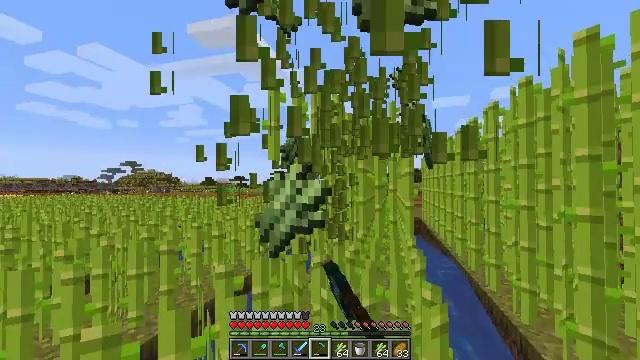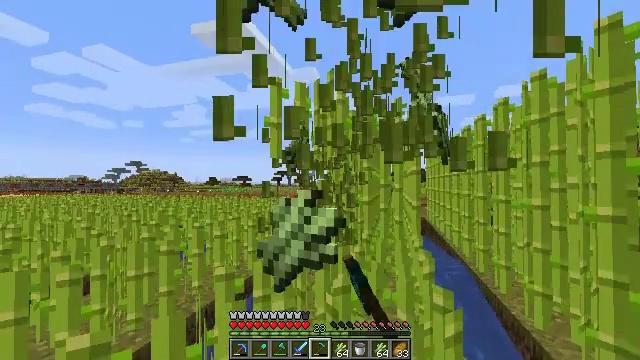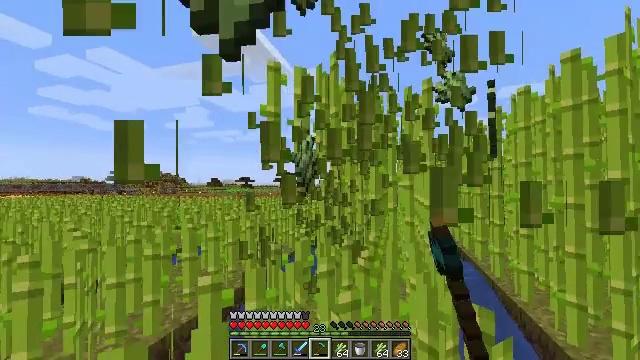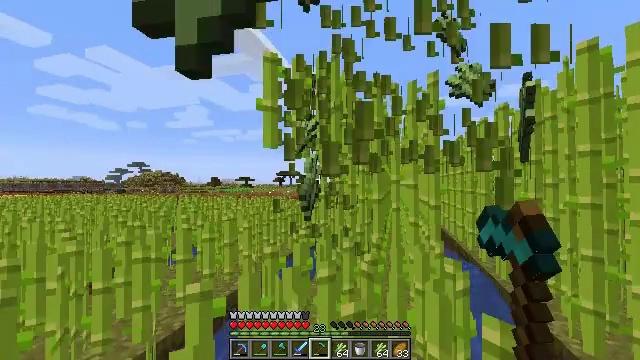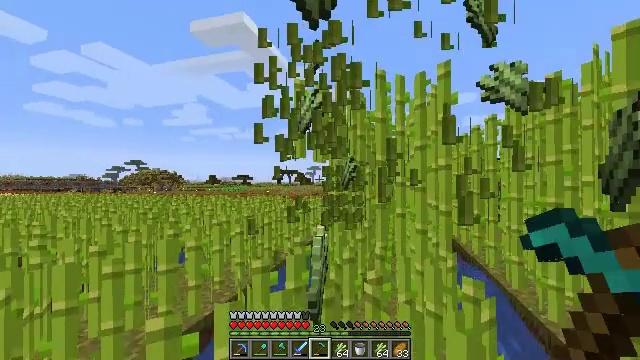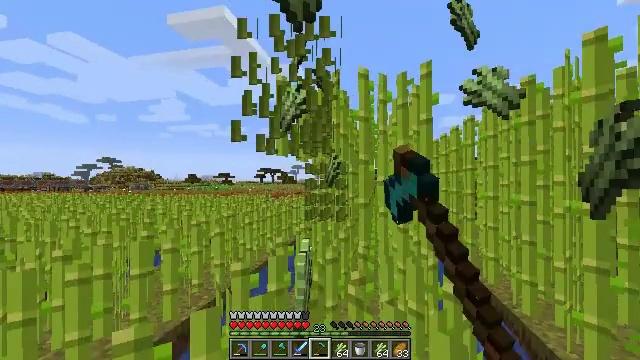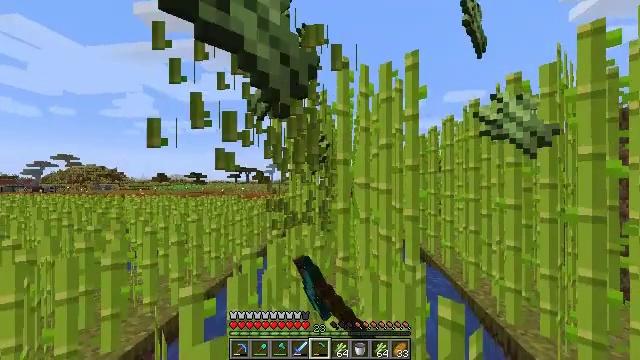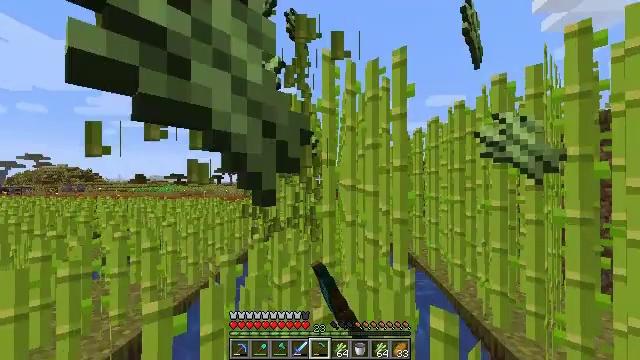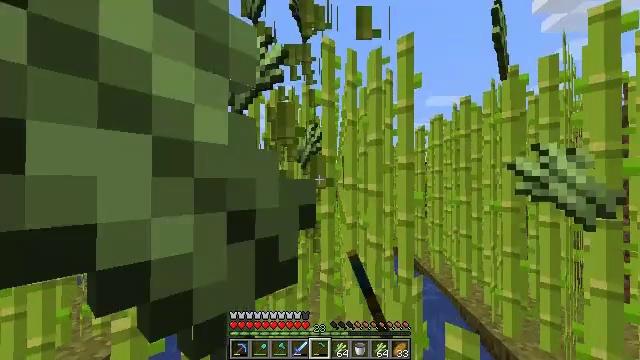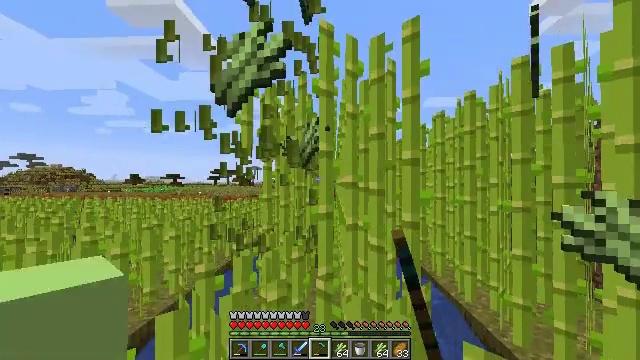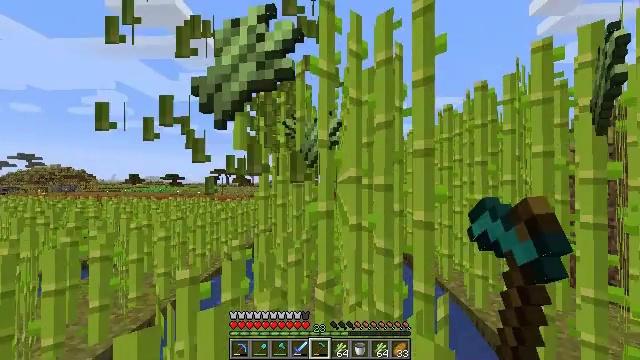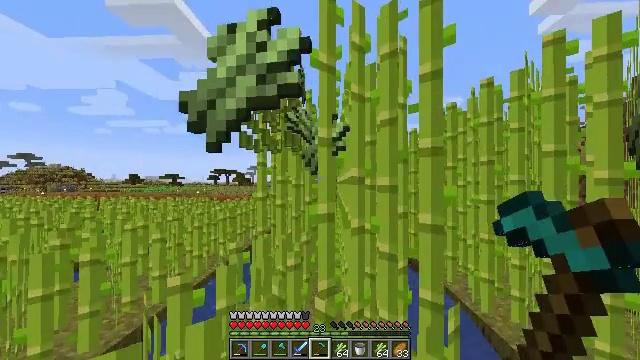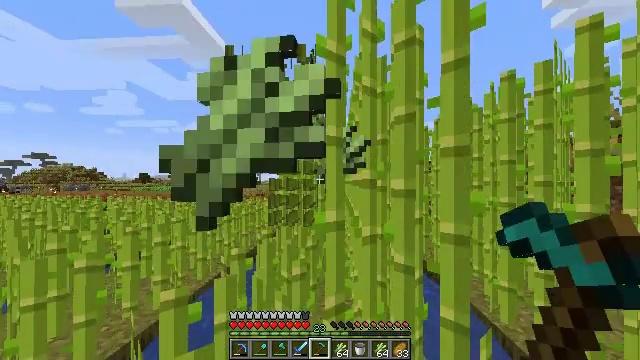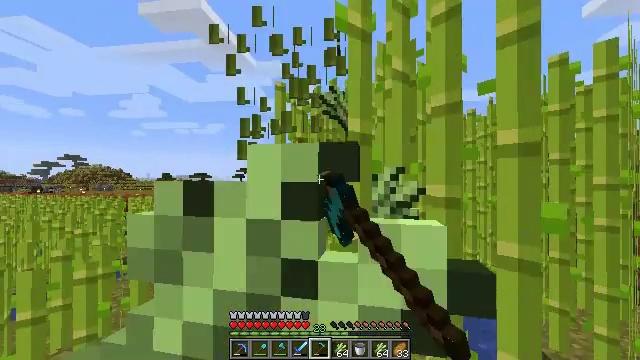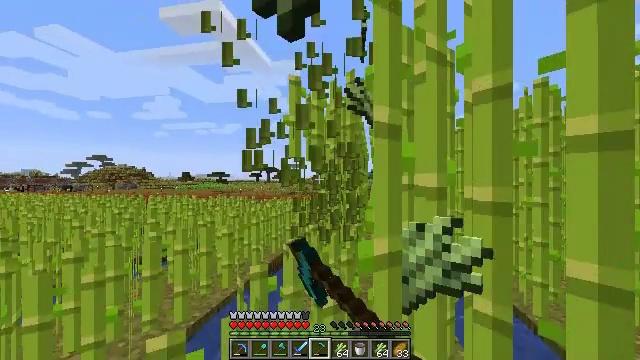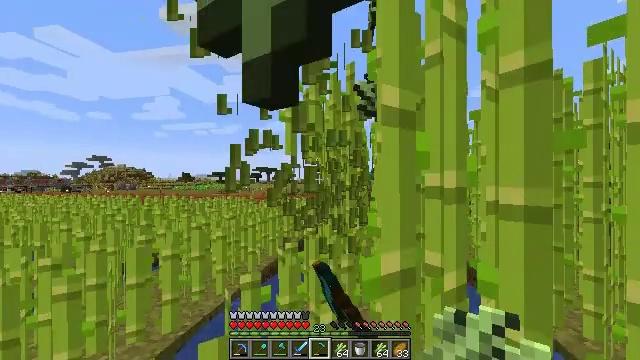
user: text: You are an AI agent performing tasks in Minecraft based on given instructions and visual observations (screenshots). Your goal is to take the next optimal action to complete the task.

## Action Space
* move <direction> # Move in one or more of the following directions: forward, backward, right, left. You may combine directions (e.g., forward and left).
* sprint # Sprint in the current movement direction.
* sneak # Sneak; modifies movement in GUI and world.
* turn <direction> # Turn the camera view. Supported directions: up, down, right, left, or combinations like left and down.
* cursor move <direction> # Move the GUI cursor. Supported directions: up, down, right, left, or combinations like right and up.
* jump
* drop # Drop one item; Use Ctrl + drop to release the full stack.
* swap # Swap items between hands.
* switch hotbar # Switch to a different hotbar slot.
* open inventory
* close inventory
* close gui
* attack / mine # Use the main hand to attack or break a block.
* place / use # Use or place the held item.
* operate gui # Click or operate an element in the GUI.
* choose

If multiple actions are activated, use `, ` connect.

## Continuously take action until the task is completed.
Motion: motion action
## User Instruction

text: Break the sugar cane.
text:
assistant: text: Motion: move forward, attack / mine
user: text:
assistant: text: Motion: move forward, attack / mine
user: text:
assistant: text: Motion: move forward, attack / mine
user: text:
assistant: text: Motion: move forward, attack / mine
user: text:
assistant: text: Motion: move forward, turn right, attack / mine
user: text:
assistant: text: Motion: move forward, turn right, attack / mine
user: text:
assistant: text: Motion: move forward, turn right, attack / mine
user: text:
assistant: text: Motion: move forward, attack / mine
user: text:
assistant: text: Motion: move forward, attack / mine
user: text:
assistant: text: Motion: move forward, attack / mine
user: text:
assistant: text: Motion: move forward, attack / mine
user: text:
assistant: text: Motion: move forward, turn left, attack / mine
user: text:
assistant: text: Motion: move forward, turn left, attack / mine
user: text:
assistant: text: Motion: move forward, turn left, attack / mine
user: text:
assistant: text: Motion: move forward and move right, attack / mine
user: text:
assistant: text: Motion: move forward and move right, attack / mine
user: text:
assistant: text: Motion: move forward and move right, turn right, attack / mine
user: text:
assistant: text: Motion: turn right, attack / mine
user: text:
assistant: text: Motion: attack / mine
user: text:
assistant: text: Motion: move back, attack / mine
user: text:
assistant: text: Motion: move back, attack / mine
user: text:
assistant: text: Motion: move back, attack / mine
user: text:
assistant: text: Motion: move back, attack / mine
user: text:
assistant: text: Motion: move back, attack / mine
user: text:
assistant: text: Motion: attack / mine
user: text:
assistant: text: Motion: turn left, attack / mine
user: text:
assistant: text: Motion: move forward, turn left, attack / mine
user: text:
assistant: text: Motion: move forward, attack / mine
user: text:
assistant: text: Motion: move forward, turn left, attack / mine
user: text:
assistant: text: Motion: move forward, turn left, attack / mine